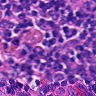
Metastatic tissue present: no